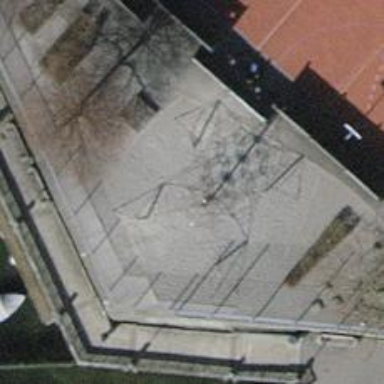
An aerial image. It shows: Playground featuring climbing frame.